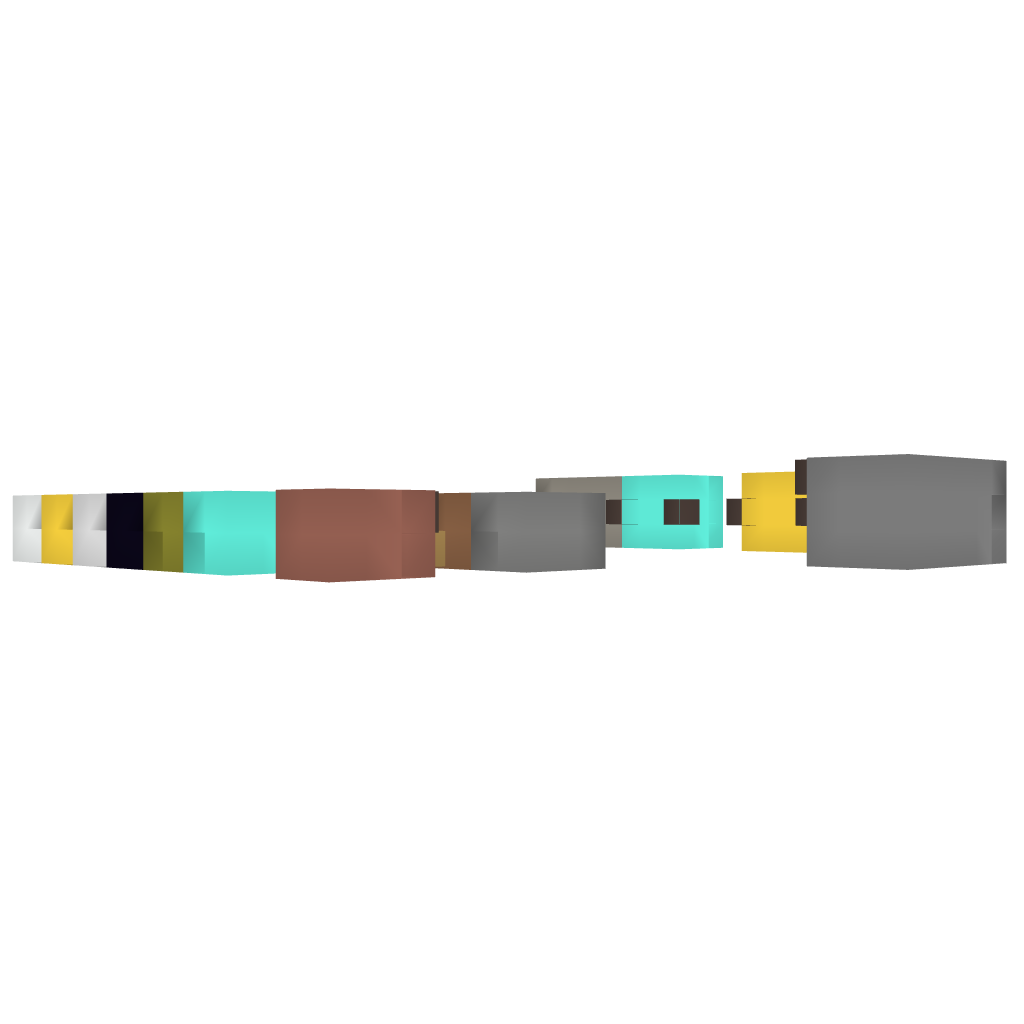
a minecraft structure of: Resource and XP Giver with Time Setter